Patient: sex M, age 46
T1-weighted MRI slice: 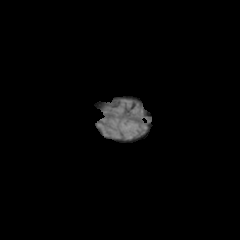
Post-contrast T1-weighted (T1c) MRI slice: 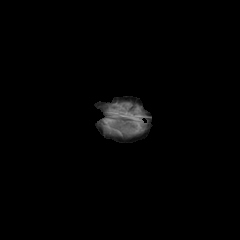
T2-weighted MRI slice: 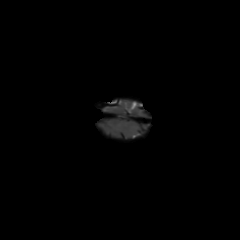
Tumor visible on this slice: no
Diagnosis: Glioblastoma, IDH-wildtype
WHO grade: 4